Question: I would like to add error bars on a stacked area graph created with 'ggplot2'.
My csv file looks like :
'''
Day Cat Val Error
0 A 0 0.00
0 B 44.77 1.16
0 C 54.64 0.88
13 A 1.34 0.32
13 B 22.78 0.45
13 C 38.33 2.12
19 A 1.95 0.35
19 B 24.00 2.25
19 C 40.30 3.86
'''
I tried this :
'''
ggplot(data=mydata, aes(x=Day,y=Val, group=Cat, fill=Cat,colour=Cat, ymax=Val + Error, ymin= Val - Error)) +
geom_area() +
geom_errorbar(width=.5, color="black")
'''
And I had this :

I'm happy with the area chart part of the graph but errors bars are not stacked on data points.
I just getting started with 'R' and I really don't know what the problem is.
Besides, I've found this <URL> that use 'geom_segment' to avoid overlapping between bars, but I failed to use it with this code.
Thanks for helping me !
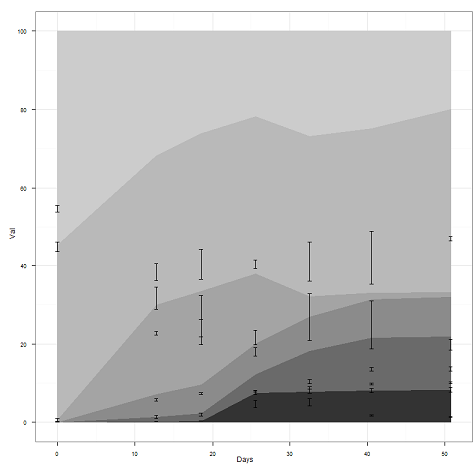
Answer: You are stacking your data but not your errorbars. To calculate the stacked version of the 'ymin' and 'ymax' of the errorbars you can use the 'ddply' function of the 'plyr' package.
'''
library(plyr)
mydata2 <- ddply(mydata,.(Day),transform,ybegin = cumsum(Val) - Error,yend = cumsum(Val) + Error)
ggplot(data=mydata2, aes(x=Day,y=Val, fill=Cat)) +
geom_area() +
geom_errorbar(aes(ymax=ybegin , ymin= yend ),width=.5, color="black")
'''
Output: